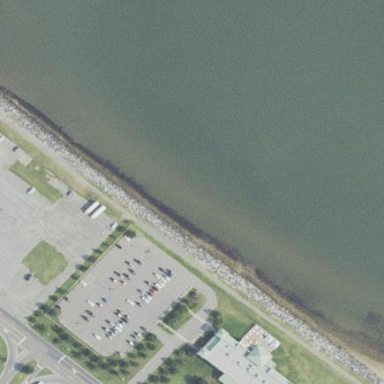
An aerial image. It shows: Breakwater structure.